Field crop: maize
Growth stage: 2
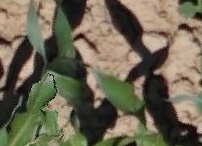
Species: maize